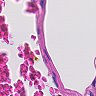
Metastatic tissue present: no